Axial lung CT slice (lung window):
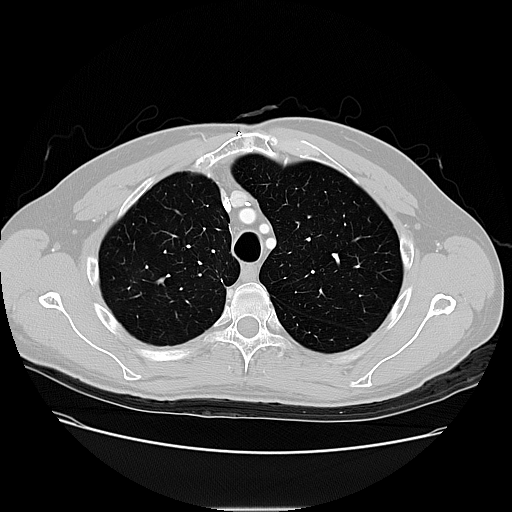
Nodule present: no